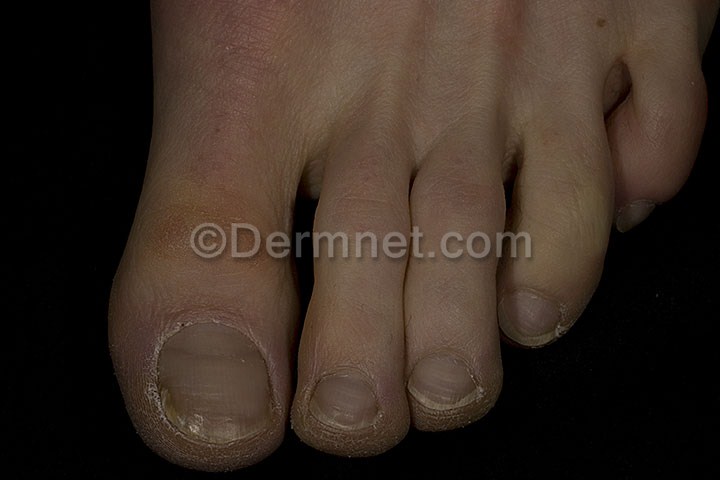
Disease: Lupus and other Connective Tissue diseases